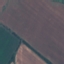
Land use / land cover class: AnnualCrop